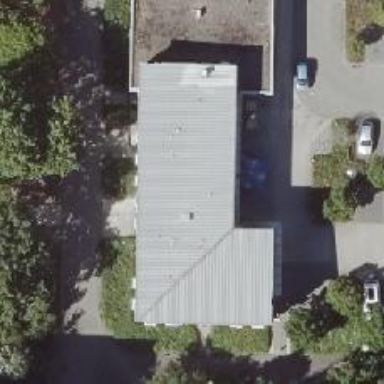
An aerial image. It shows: Healthcare centre.